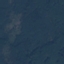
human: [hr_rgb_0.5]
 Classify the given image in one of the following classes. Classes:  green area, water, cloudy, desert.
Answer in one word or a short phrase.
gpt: green area